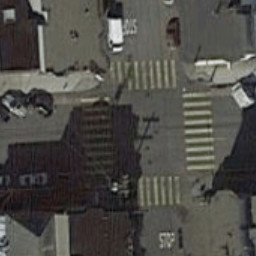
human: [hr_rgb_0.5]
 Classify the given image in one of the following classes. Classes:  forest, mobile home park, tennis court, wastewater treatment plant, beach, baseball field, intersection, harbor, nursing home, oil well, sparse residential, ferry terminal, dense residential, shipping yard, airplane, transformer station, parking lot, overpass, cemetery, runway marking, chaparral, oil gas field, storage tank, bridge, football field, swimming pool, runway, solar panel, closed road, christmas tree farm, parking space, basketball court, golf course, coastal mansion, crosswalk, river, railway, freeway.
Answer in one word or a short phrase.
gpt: crosswalk